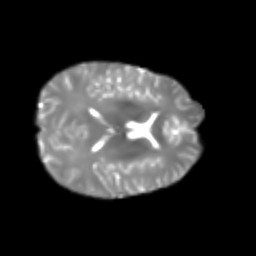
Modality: T2w
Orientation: axial
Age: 29
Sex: male
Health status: healthy